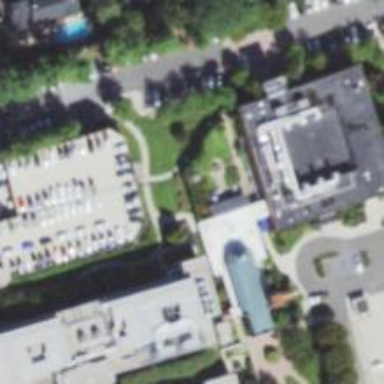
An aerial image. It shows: Building with light gray roof. The roof is distinctive part of the building.